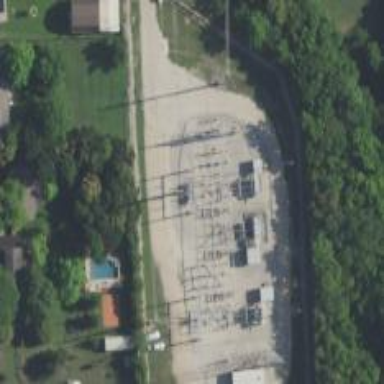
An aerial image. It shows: Power tower.